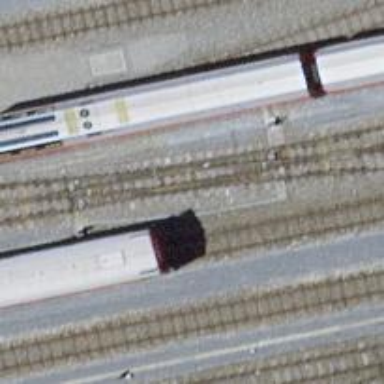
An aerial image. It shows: Railway switch.